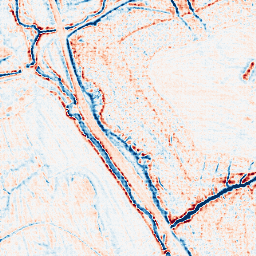
Category: edge_preserving
Decomposition family: anisotropic_diffusion
Decomposition parameters: iterations: 20
kappa: 10
gamma: 0.1
Upsampling method: sinc_hamming
Upsampling parameters: scale: 4
kernel_size: 4
Upsampling scale: 4